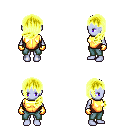
a pixel art fantasy rpg character, female body template, dark elf, purple skin, gold chest armor, teal pants, gold left-swept hairstyle, gold gloves, four views (front, back, left, right), 2x2 character sprite sheet, small pixel art, hard edges, no anti-aliasing